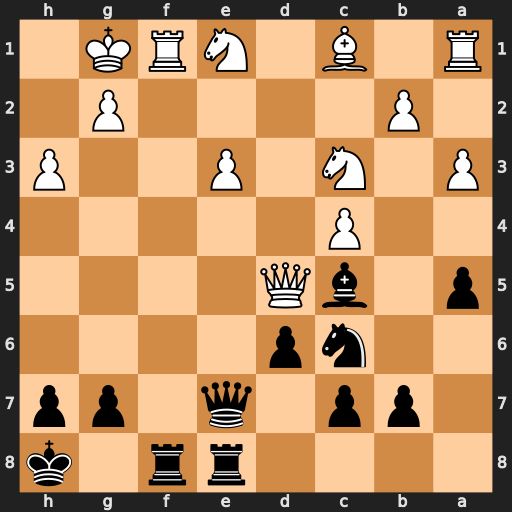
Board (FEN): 4rr1k/1pp1q1pp/2np4/p1bQ4/2P5/P1N1P2P/1P4P1/R1B1NRK1
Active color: b
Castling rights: -
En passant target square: -
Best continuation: Bxe3+ Bxe3 Qxe3+